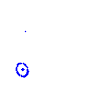
Particle: proton